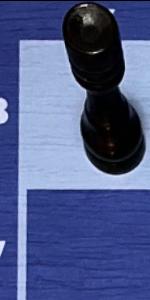
Label: Empty